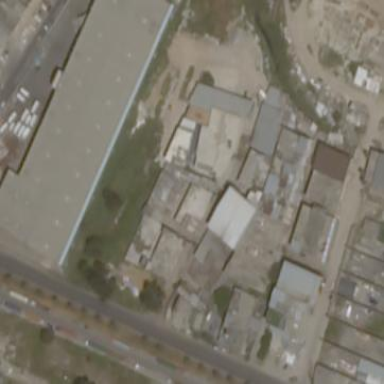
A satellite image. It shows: Industrial building.